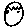
Label: smiley face